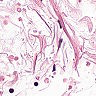
Metastatic tissue present: no